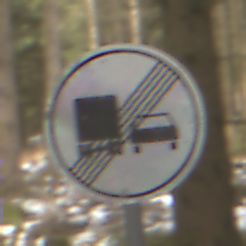
Verkehrszeichen: EndeUeberholverbotKraftfahrzeuge
Umgebung: Outdoor, Nature
Tageszeit: MorningAfternoon
Wetter: Overcast
Licht: Natural
Jahreszeit: Winter
Kontrast: LowContrast